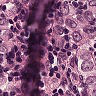
Metastatic tissue present: yes